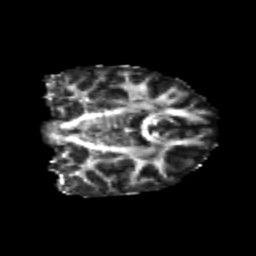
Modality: FA
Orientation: coronal
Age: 21
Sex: female
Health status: healthy
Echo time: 0.074 s